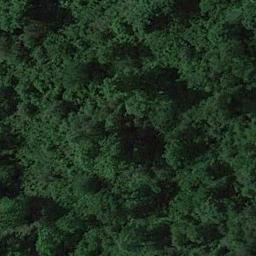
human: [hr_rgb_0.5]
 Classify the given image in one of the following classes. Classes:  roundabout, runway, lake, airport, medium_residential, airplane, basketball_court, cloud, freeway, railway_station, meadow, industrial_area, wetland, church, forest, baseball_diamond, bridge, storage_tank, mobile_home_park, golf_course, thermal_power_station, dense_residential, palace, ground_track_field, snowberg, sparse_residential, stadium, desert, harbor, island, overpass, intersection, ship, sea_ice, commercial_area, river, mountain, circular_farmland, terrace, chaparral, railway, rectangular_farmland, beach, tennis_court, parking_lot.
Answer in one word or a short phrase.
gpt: forest